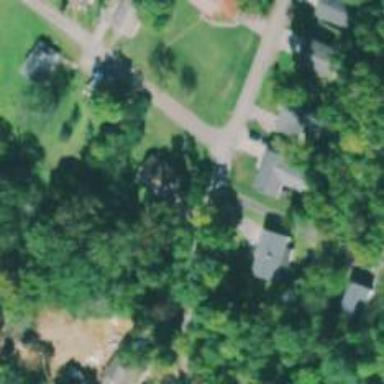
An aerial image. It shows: Residential road.